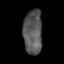
Tissue: skin
Cell type: Epithelial cells
Senescence score: 0.2679
Nuclear area (px): 819
Mean DAPI intensity: 86.978